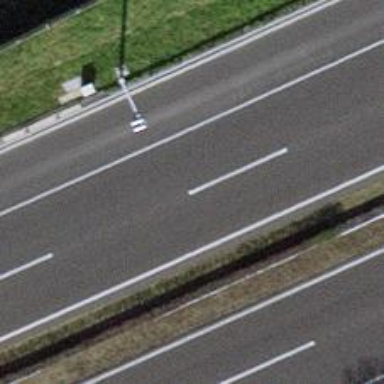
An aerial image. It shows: View of motorway.